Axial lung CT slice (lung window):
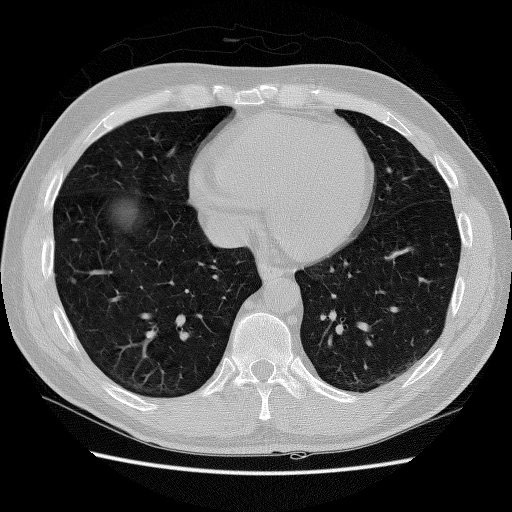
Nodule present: yes
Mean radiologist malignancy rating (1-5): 2.333